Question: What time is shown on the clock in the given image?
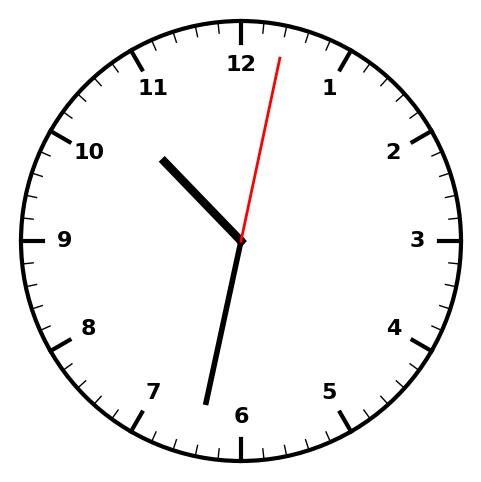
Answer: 10:32:02